Question: I have two vectors in a game. One vector is the player, one vector is an object. I also have a vector that specifies the direction the player if facing. The direction vector has no z part. It is a point that has a magnitude of 1 placed somewhere around the origin.
I want to calculate the angle between the direction the soldier is currently facing and the object, so I can correctly pan some audio (stereo only).
The diagram below describes my problem. I want to calculate the angle between the two dashed lines. One dashed line connects the player and the object, and the other is a line representing the direction the player is facing from the point the player is at.

At the moment, I am doing this (assume player, object and direction are all vectors with 3 points, x, y and z):
'''
Vector3d v1 = direction;
Vector3d v2 = object - player;
v1.normalise();
v2.normalise();
float angle = acos(dotProduct(v1, v2));
'''
But it seems to give me incorrect results. Any advice?
Test of code:
'''
Vector3d soldier = Vector3d(1.f, 1.f, 0.f);
Vector3d object = Vector3d(1.f, -1.f, 0.f);
Vector3d dir = Vector3d(1.f, 0.f, 0.f);
Vector3d v1 = dir;
Vector3d v2 = object - soldier;
long steps = 360;
for (long step = 0; step < steps; step++) {
float rad = (float)step * (M_PI / 180.f);
v1.x = cosf(rad);
v1.y = sinf(rad);
v1.normalise();
float dx = dotProduct(v2, v1);
float dy = dotProduct(v2, soldier);
float vangle = atan2(dx, dy);
}
'''
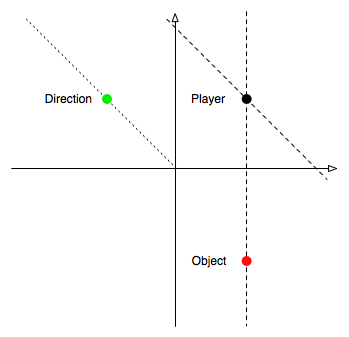
Answer: You shoud always use 'atan2' when computing angular deltas, and then normalize.
The reason is that for example 'acos' is a function with domain -1...1; even normalizing if the input absolute value (because of approximations) gets bigger than 1 the function will fail even if it's clear that in such a case you would have liked an angle of 0 or PI instead. Also 'acos' cannot measure the full range -PI..PI and you'd need to use explicitly sign tests to find the correct quadrant.
Instead 'atan2' only singularity is at '(0, 0)' (where of course it doesn't make sense to compute an angle) and its codomain is the full circle -PI...PI.
Here is an example in C++
'''
// Absolute angle 1
double a1 = atan2(object.y - player.y, object.x - player.x);
// Absolute angle 2
double a2 = atan2(direction.y, direction.x);
// Relative angle
double rel_angle = a1 - a2;
// Normalize to -PI .. +PI
rel_angle -= floor((rel_angle + PI)/(2*PI)) * (2*PI) - PI;
'''
In the case of a general 3d orientation you need orthogonal directions, e.g. the vector of where the nose is pointing to and the vector to where your right ear is.
In that case the formulas are just slightly more complex, but simpler if you have the dot product handy:
'''
// I'm assuming that '*' is defined as the dot product
// between two vectors: x1*x2 + y1*y2 + z1*z2
double dx = (object - player) * nose_direction;
double dy = (object - player) * right_ear_direction;
double angle = atan2(dx, dy); // Already in -PI ... PI range
'''